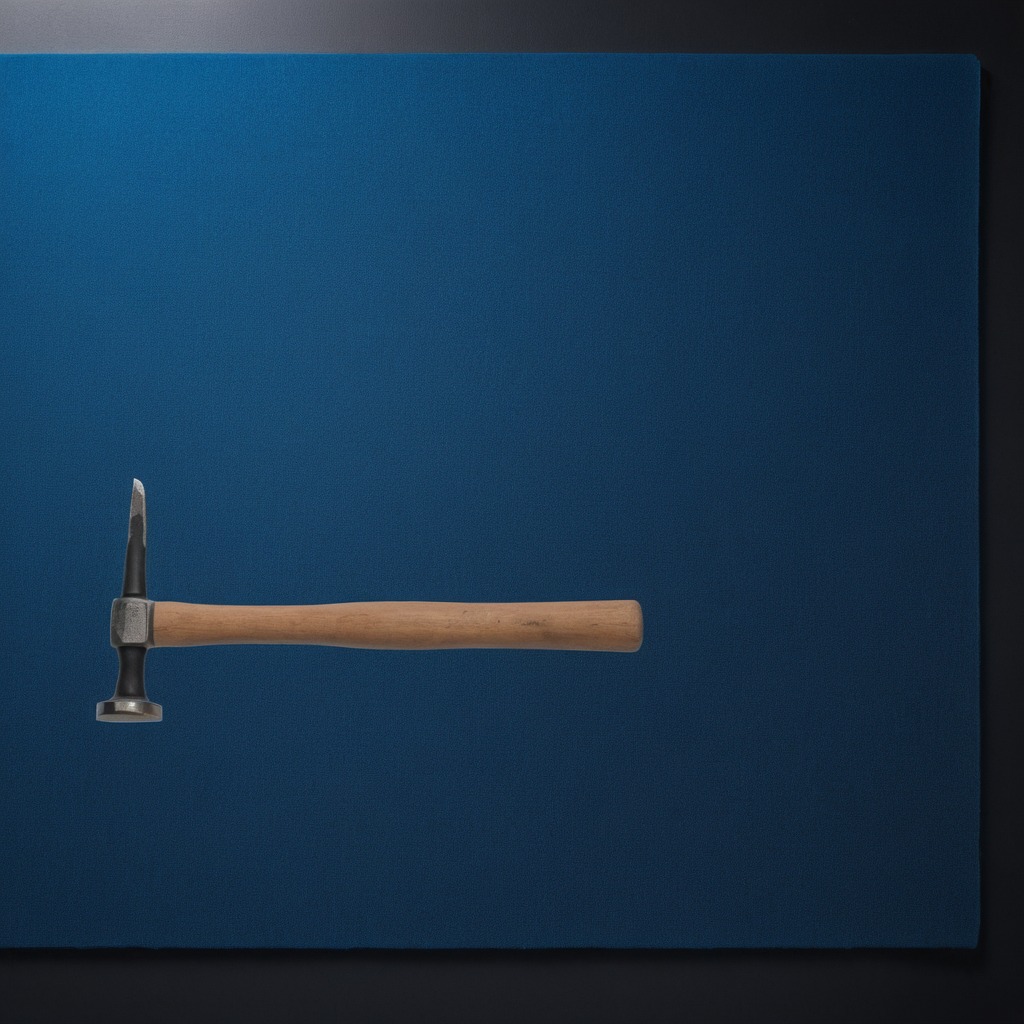
A hammer lies on the clean granite tabletop.